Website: ulta-beauty
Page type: delivery-shipping
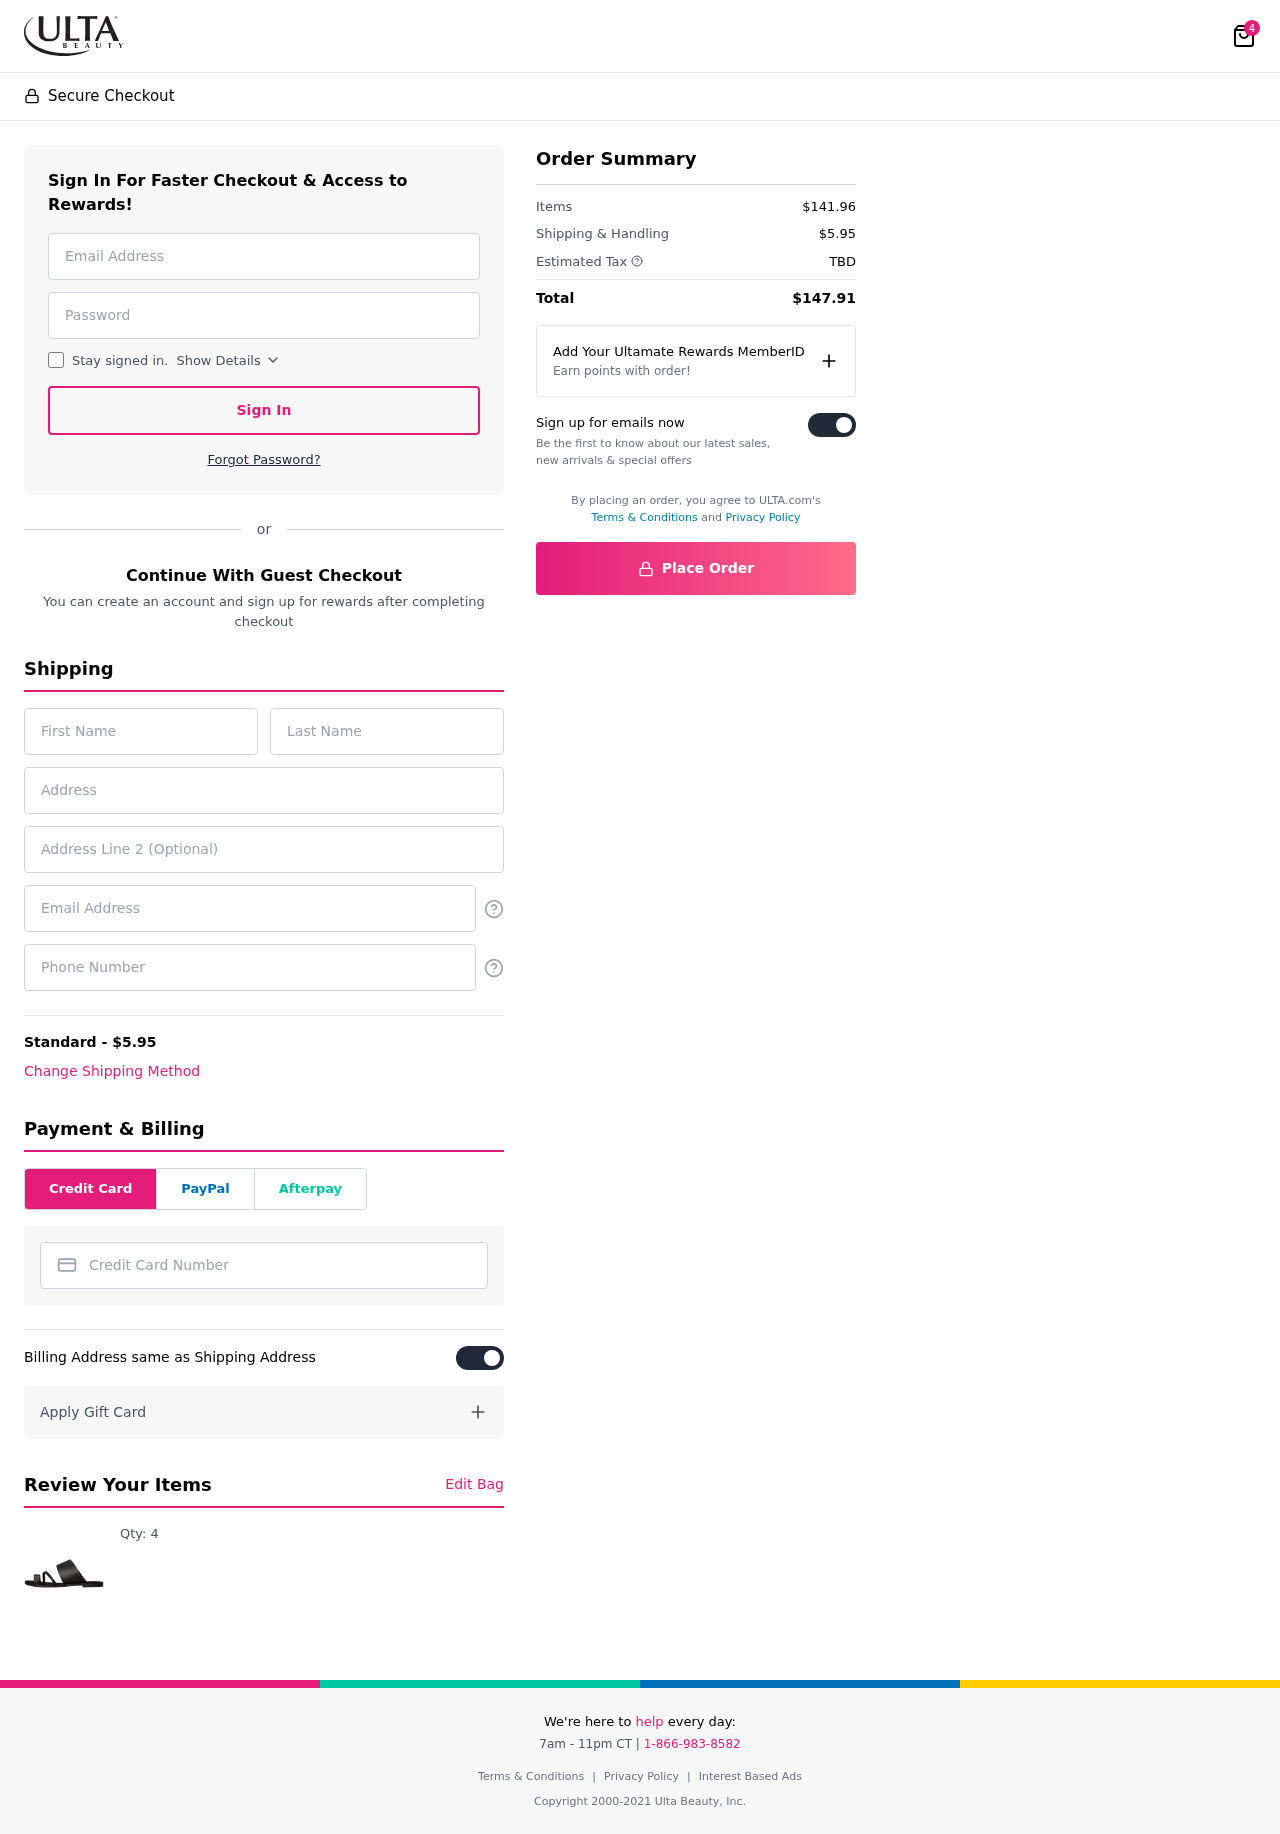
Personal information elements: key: PII_CARD_NUMBER
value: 2708 4889 8477 9932
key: PII_EMAIL
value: jennifer_mcdonald@hotmail.com
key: PII_EMAIL2
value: jennifer_mcdonald@hotmail.com
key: PII_FIRSTNAME
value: Jennifer
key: PII_LASTNAME
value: Mcdonald
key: PII_PHONE
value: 7797618192
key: PII_STREET
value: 505 Roberts Divide
Product elements: key: PRODUCT1_QUANTITY
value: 4
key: PRODUCT1
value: Qty: 4
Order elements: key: ORDER_NUM_ITEMS
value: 4
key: ORDER_SHIPPING_COST
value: $5.95
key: ORDER_SUBTOTAL
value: $141.96
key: ORDER_TAX
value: TBD
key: ORDER_TOTAL
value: $147.91